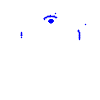
Particle: pion